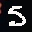
Label: 5